Field crop: maize
Growth stage: 1
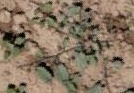
Species: convolvulus